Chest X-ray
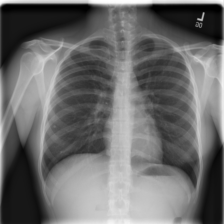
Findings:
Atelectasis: negative
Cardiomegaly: negative
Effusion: negative
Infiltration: negative
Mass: negative
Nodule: negative
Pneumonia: negative
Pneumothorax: negative
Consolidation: negative
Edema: negative
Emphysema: negative
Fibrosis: negative
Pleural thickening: negative
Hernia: negative